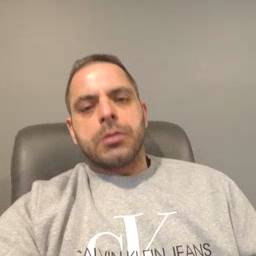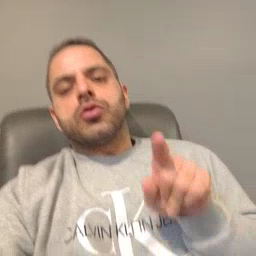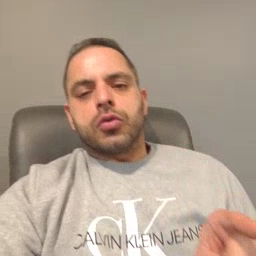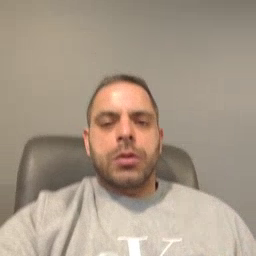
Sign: hesheit